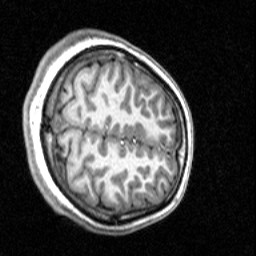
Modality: T1w
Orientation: axial
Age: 21
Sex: male
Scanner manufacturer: siemens
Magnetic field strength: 2.894 T
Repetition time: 2.3 s
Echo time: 0.0021 s